Question: Conditional formatting does not apply to dates less than TODAY(), only greater than TODAY().
I have an IF statement with two VLOOKUPS inside. One of them outputs "Not Registered" if the cell looked is empty. The other, just copy the data that is on the other spreadsheet.
'''
=IF(VLOOKUP($A5,Table,@MATCH(D$3,Headings,0))=0,"Not
Registered",VLOOKUP($A5,Table,@MATCH(D$3,Headings,0)))
'''
Conditional formatting is set to:
'cell values >= TODAY() are green cell values < TODAY() are red cell values = "Not Registered" are yellow'
I suspect the conditional formatting is not reading properly the date. Every date cell is formatted as long date.

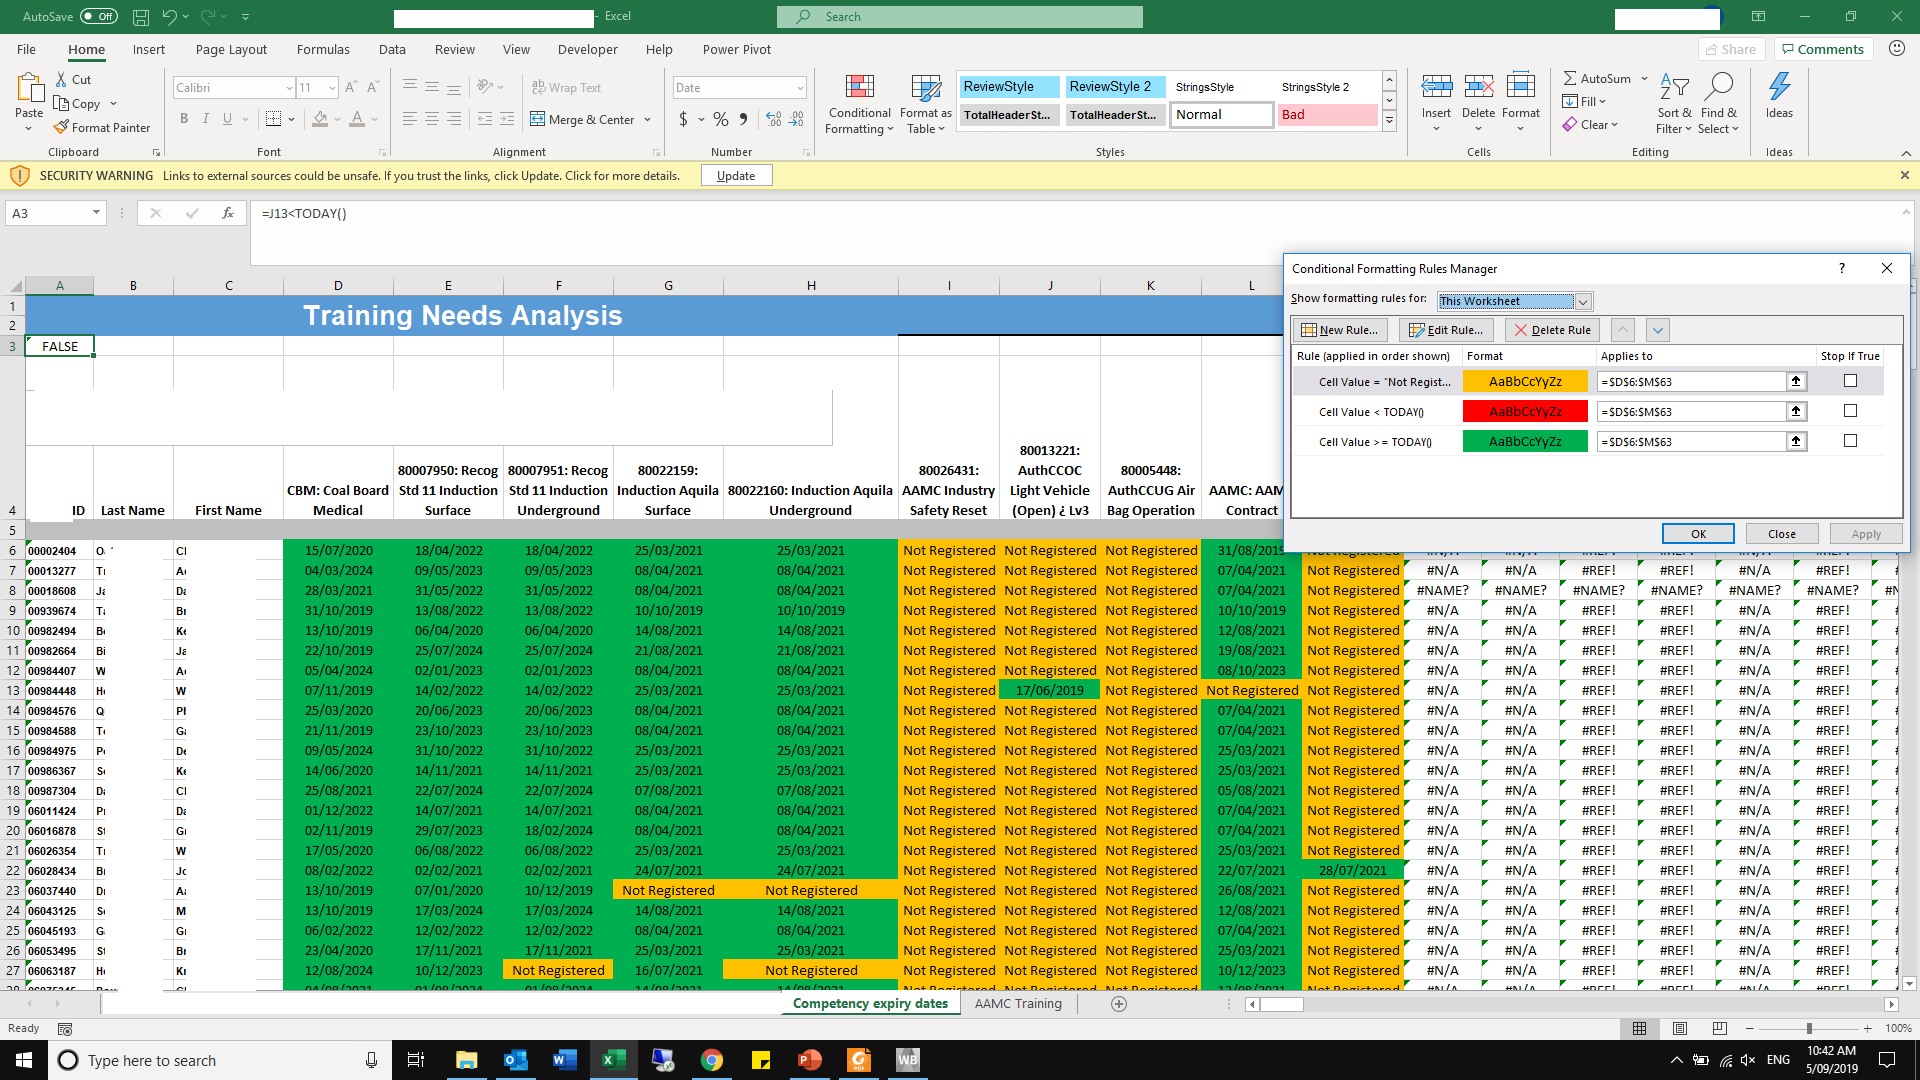
Answer: The problem comes up because A3 is empty.
<URL>
Change the rules to use '=Today()' or populate A3 with the desired date.
<URL>
If this is not working for you, check the data type of cells that should be red. If these are not real dates (but text), then they will never meet the condition. Make sure that all cells that look like dates actually contain dates (and not text).
If the lookup table stores the dates as text, then you can make the changes there, because the Vlookup will return the same data type.
Selecting a cell and changing its will NOT convert text to a date. You can test if a date is really a date by changing its to General. If this results in the cell showing a number, then it's a real date. But if the cell appearance does not change, the value is text and you need a different approach.
One option would be to use a helper column with a formula like '=DateValue(A1)'. Copy the helper cells and paste them as values over the original cells, then format as date.
Or, put a zero into any cell, copy the cell, then select all cells that may or may not be dates and use Paste Special > tick "Add" > OK. That will convert dates stored as text back to their internal storage number. Then format the cells as dates.
Or, do the conversion after the Vlookup by wrapping a DateValue around the VLookup formula.
'=DATEVALUE(VLOOKUP("a",A1:B1,2,0))'
<URL>
The "date" in B1 is really text. The Vlookup returns it as text, but the DateValue() then converts it to a date. If this one throws an error, the date text does not agree with your regional settings of what a date is expected to look like.